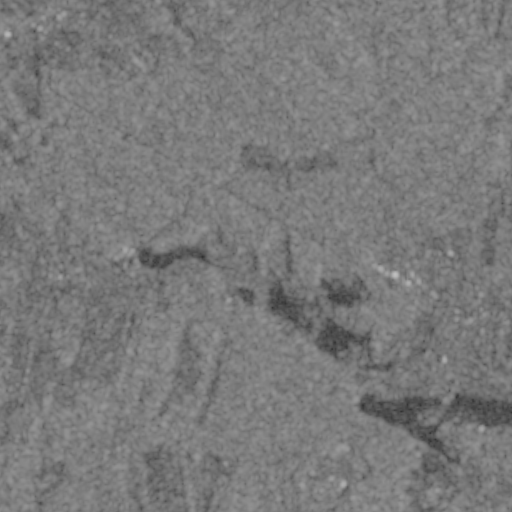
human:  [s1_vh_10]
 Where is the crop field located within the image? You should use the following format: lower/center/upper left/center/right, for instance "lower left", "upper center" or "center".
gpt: The crop field is located in the lower right of the image.
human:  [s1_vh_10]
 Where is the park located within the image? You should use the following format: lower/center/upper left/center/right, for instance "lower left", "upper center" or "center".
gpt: The park is located in the lower right of the image.
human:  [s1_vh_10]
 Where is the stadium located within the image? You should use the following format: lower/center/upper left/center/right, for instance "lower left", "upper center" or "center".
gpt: The stadium is located in the lower right of the image.
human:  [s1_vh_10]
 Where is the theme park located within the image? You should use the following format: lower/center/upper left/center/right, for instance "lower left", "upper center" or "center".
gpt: The theme park is located in the lower right of the image.
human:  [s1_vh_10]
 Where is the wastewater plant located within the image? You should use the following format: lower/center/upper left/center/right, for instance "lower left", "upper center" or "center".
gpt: The wastewater plant is located in the center of the image.
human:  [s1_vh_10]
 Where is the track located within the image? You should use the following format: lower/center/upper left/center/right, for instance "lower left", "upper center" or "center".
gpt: There is no track in the image.

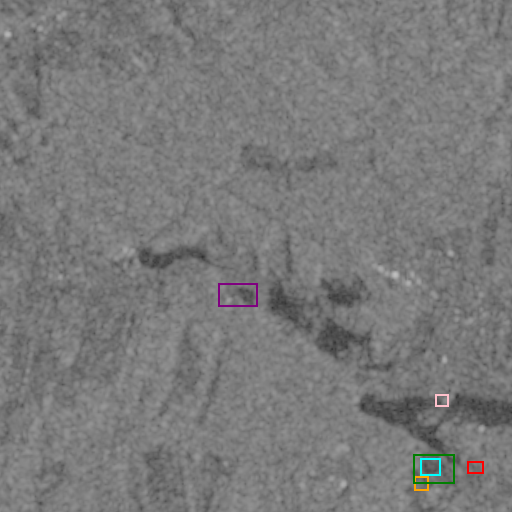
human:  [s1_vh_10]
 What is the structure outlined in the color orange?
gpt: The structure outlined in orange is a crop field.
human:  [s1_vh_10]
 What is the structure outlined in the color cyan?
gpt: The structure outlined in cyan is a park.
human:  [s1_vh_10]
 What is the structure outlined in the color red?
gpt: The structure outlined in red is a parking lot.
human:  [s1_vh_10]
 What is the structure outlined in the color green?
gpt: The structure outlined in green is a stadium.
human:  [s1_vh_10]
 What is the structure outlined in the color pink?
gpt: The structure outlined in pink is a theme park.
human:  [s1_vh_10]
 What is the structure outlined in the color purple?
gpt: The structure outlined in purple is a wastewater plant.
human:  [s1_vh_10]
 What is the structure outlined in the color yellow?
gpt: There is no yellow outline.